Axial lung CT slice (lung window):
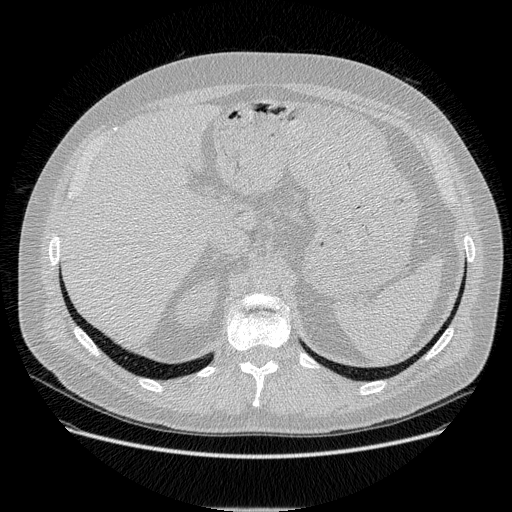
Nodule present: no